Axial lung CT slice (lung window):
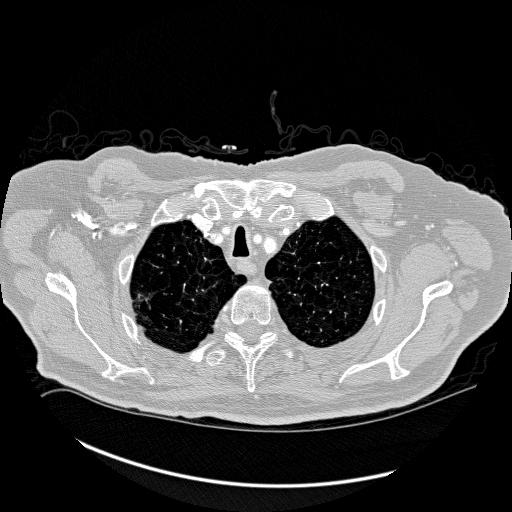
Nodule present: no